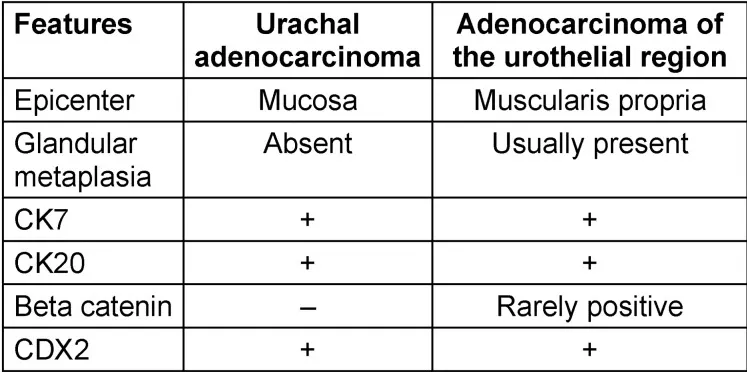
Histopathological and immunohistochemical differences between urachal adenocarcinoma and adenocarcinoma of the urothelial region.
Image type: chart (chart)